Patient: sex F, age 63
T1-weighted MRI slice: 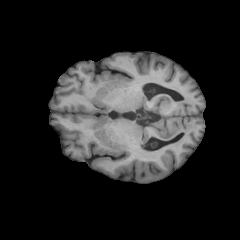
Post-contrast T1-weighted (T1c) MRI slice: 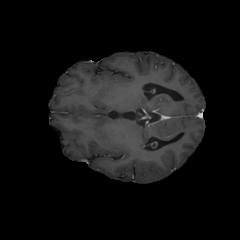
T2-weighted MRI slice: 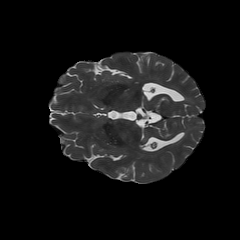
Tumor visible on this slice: no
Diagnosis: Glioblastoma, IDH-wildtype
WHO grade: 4